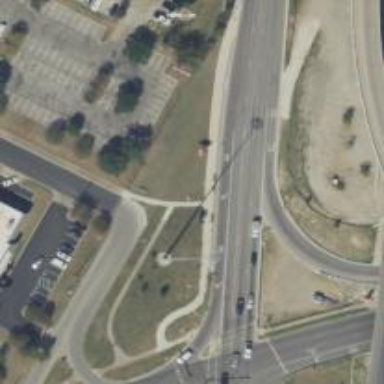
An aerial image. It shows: Secondary road with asphalt surface and frontage road.